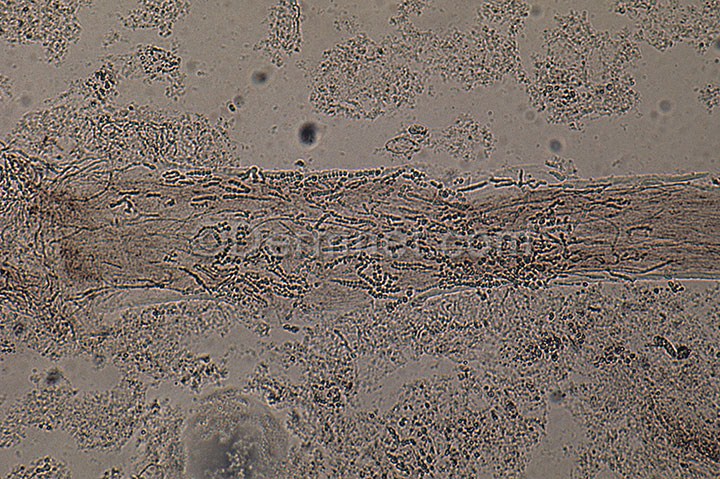
Disease: Tinea Ringworm Candidiasis and other Fungal Infections